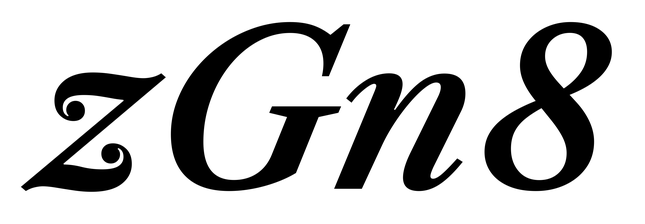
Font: LibreCaslonText-Italic_SemiBold_Italic